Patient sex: F
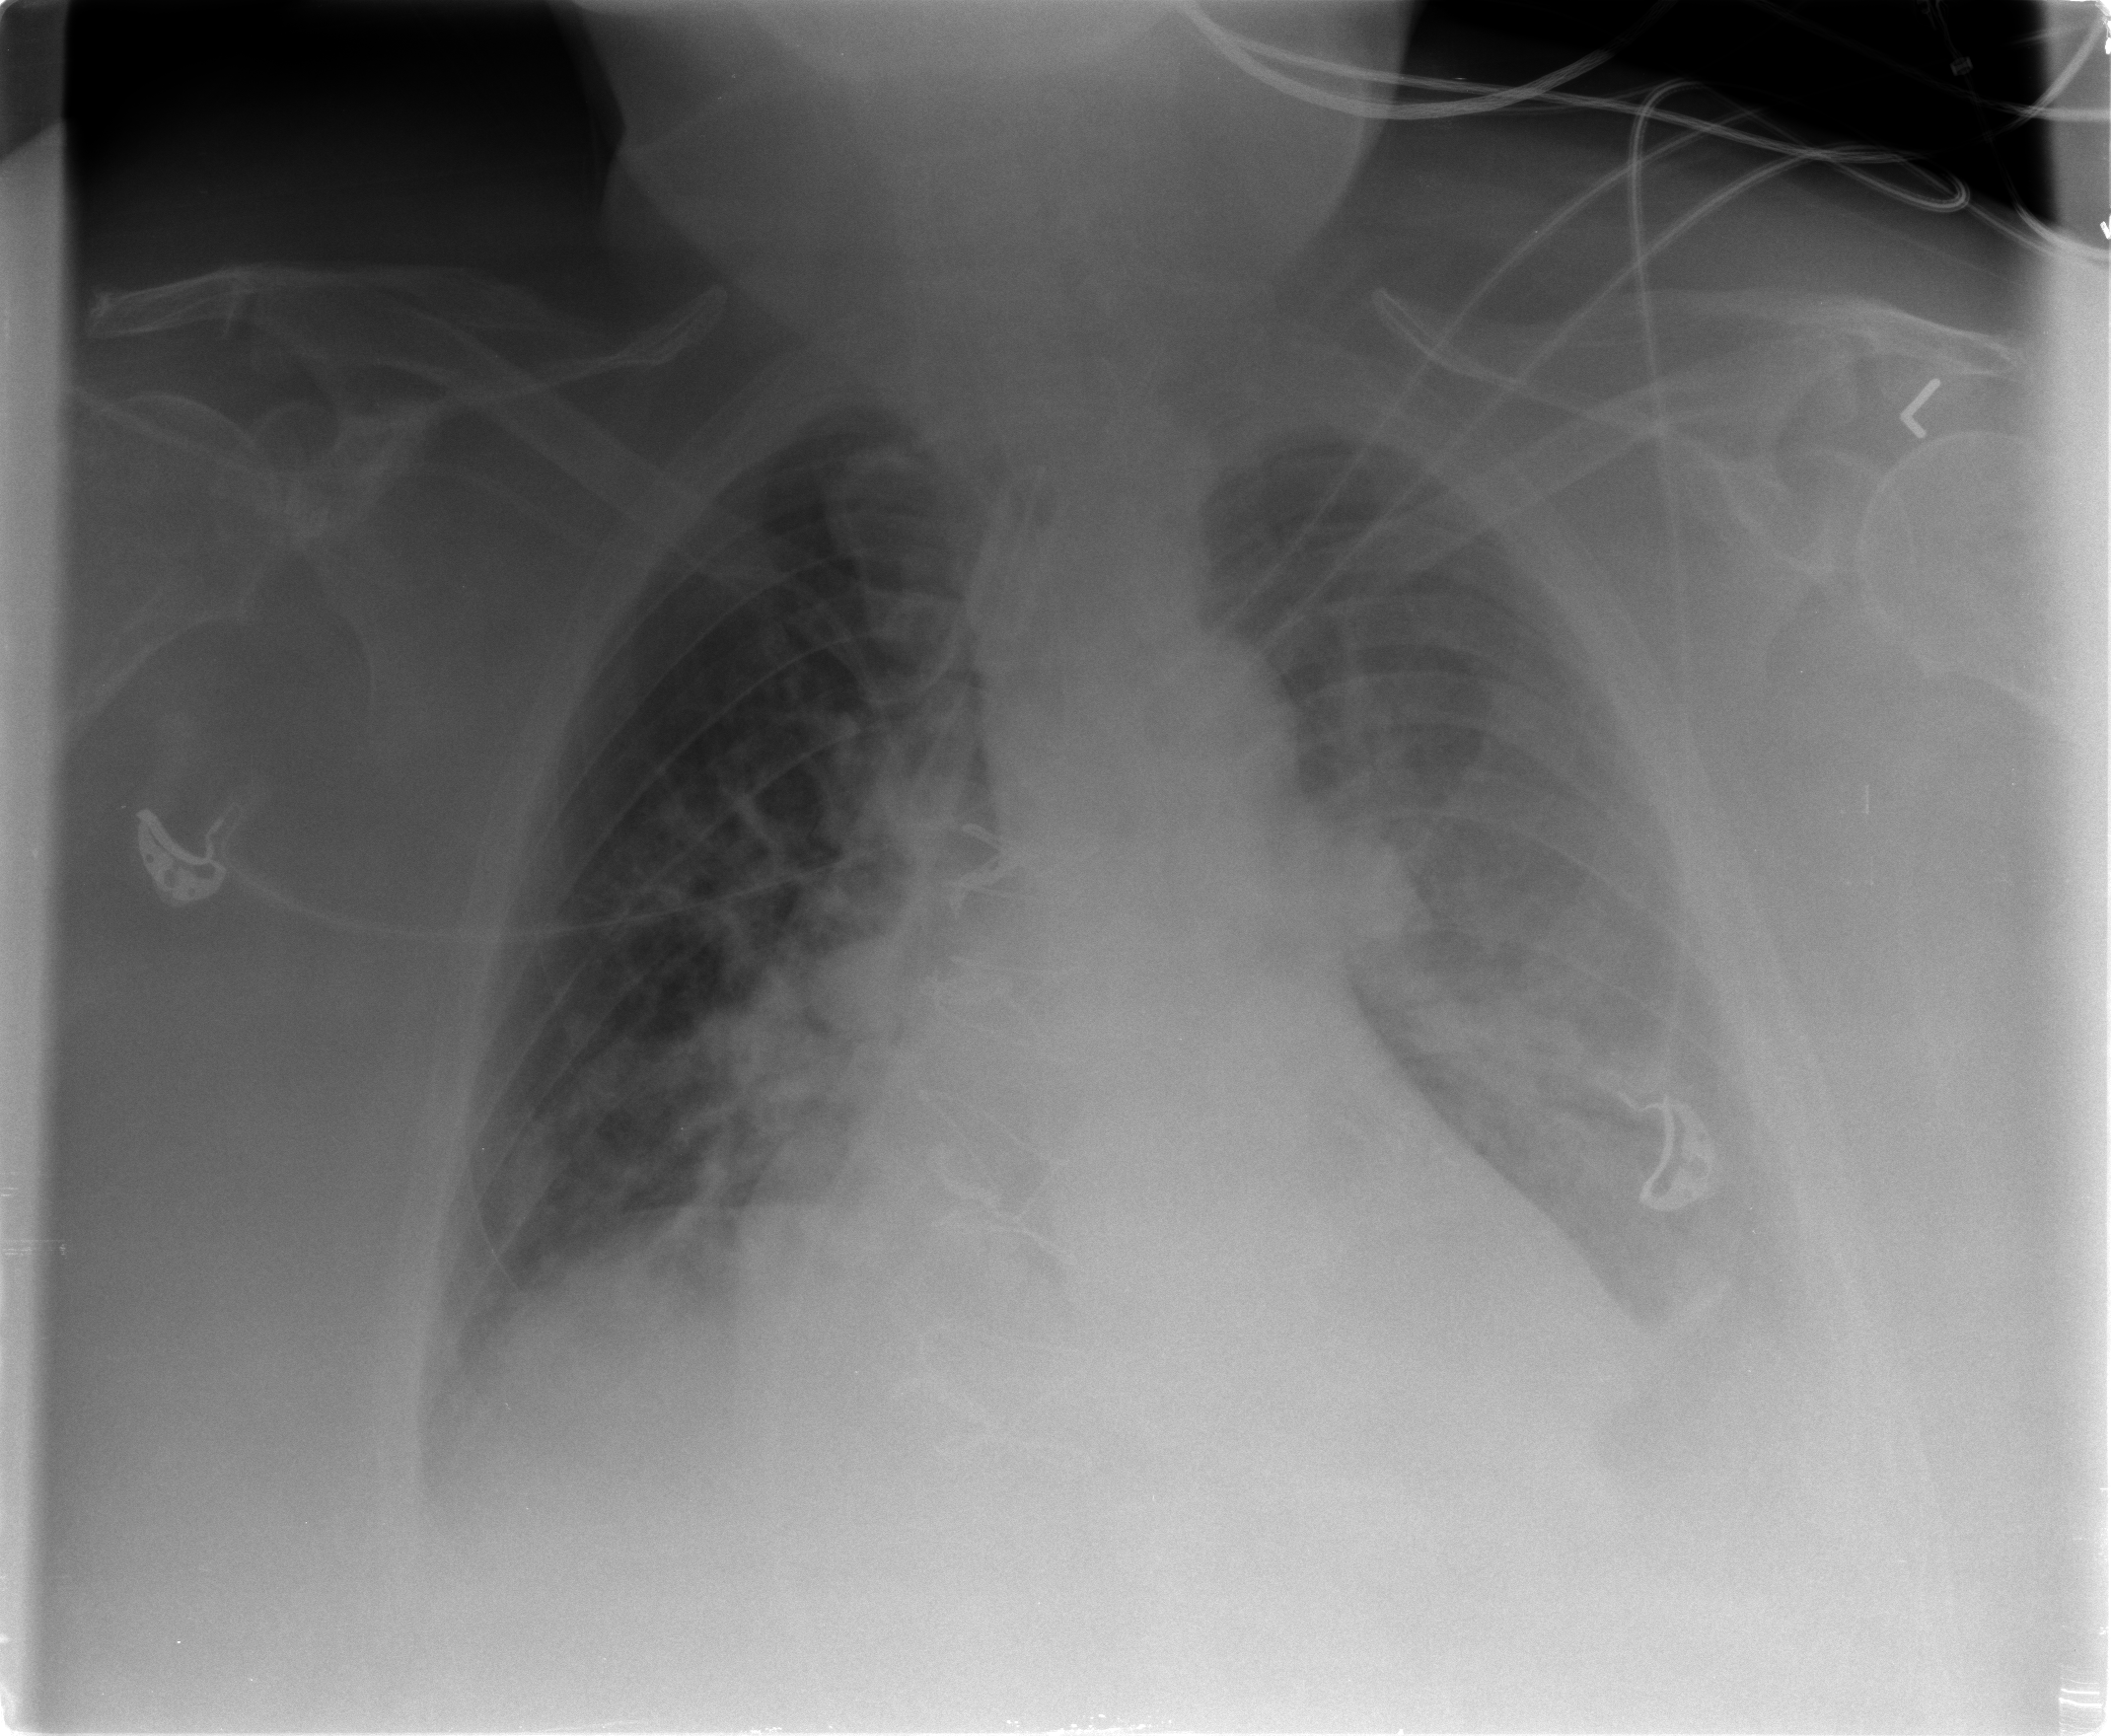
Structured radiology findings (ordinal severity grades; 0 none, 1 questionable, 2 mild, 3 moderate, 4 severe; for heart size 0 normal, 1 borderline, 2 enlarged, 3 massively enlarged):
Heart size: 2
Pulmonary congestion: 2
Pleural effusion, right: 1
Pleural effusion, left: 2
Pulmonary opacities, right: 2
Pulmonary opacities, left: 2
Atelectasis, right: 2
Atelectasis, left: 2